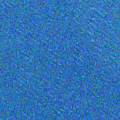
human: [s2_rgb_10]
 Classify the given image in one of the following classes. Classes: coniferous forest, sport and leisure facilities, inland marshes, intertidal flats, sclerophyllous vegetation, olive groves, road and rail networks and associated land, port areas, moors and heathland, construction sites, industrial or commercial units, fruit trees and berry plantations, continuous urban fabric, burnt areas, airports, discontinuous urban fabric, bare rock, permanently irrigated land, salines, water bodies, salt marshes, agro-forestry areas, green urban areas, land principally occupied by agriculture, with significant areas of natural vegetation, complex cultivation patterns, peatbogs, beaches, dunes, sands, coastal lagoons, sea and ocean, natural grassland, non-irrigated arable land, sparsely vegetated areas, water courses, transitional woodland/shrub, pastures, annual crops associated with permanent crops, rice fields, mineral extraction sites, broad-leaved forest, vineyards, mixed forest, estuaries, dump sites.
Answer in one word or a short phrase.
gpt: sea and ocean